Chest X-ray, PA view. Patient: 54 years old, sex F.
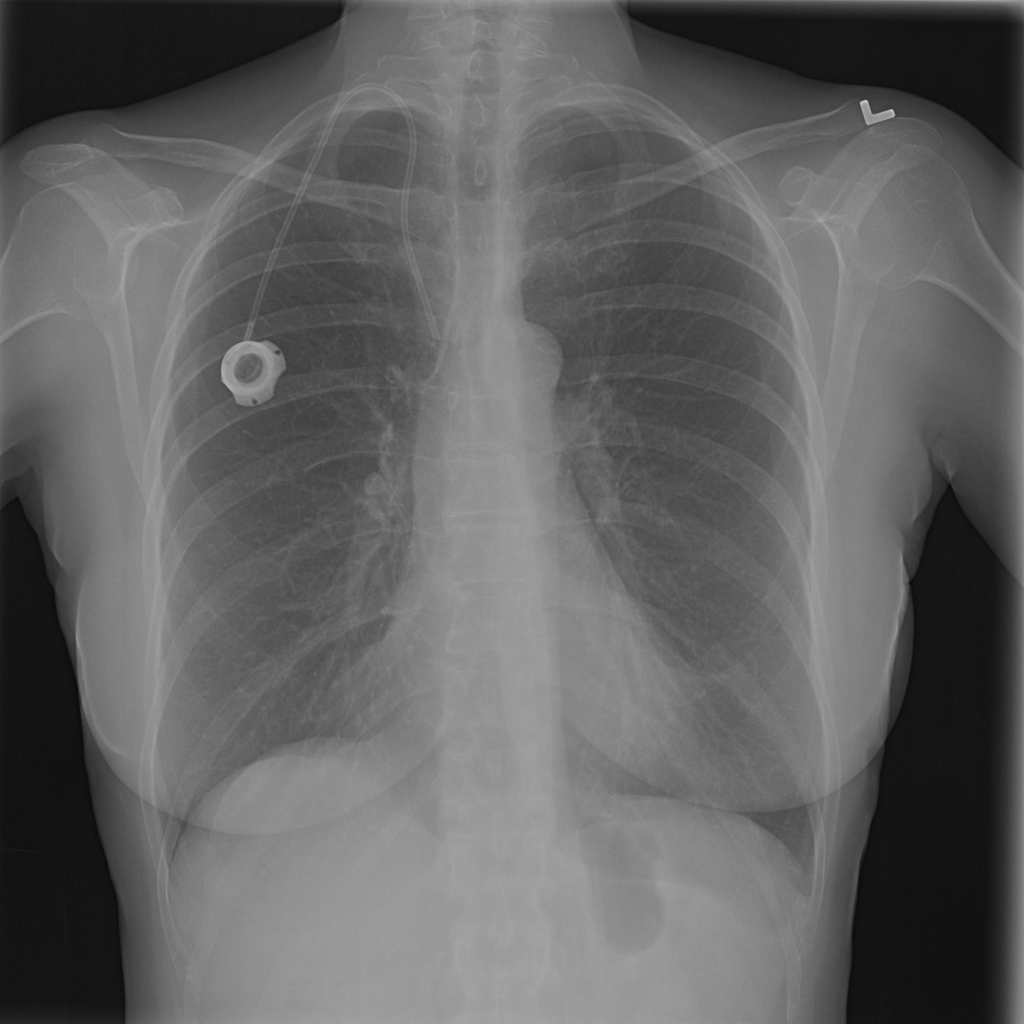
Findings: No Finding